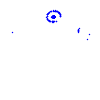
Particle: kaon